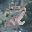
Label: 2